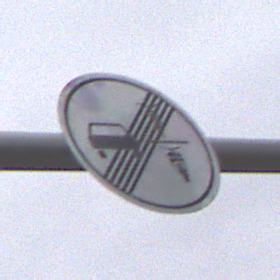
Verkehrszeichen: EndeVerbotUeberholenEinspurigeFahrzeuge
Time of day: Midday
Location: Outdoor (Nature)
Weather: Overcast
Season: NotSpecified
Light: Natural